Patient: sex M, age 26
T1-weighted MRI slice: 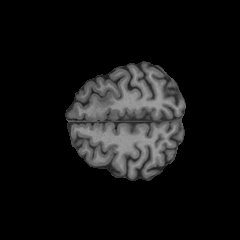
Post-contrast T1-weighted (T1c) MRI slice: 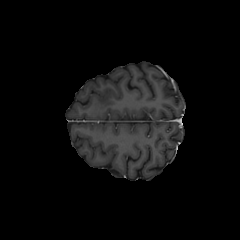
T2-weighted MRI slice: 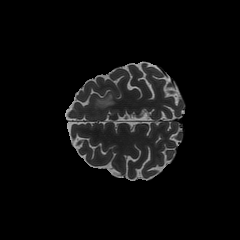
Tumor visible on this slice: yes
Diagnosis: Oligodendroglioma, IDH-mutant, 1p/19q-codeleted
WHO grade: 2